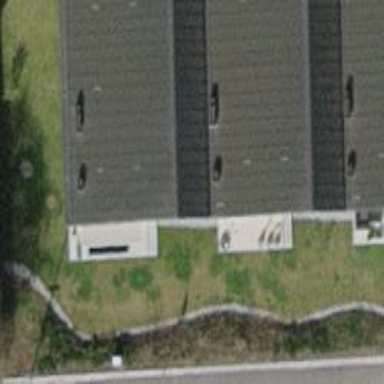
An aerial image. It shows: Apartment building with roof oriented across.